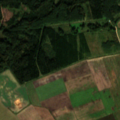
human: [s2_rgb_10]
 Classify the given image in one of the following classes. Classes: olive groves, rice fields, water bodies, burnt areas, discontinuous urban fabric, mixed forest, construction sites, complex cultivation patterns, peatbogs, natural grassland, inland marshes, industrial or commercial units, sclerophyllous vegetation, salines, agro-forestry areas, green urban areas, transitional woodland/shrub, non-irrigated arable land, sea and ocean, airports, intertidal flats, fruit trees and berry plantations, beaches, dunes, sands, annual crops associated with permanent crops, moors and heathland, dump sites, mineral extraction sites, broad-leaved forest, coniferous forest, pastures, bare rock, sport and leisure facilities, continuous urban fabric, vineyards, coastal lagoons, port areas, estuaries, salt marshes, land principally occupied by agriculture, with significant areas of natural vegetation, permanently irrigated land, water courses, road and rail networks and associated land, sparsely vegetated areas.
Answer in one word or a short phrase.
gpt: non-irrigated arable land, broad-leaved forest, mixed forest, transitional woodland/shrub